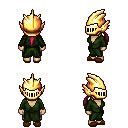
a pixel art fantasy rpg character, female body template, human, tanned skin, green robe, metal pants, ruby red ponytail hairstyle, gold helm, brown slippers, four views (front, back, left, right), 2x2 character sprite sheet, small pixel art, hard edges, no anti-aliasing